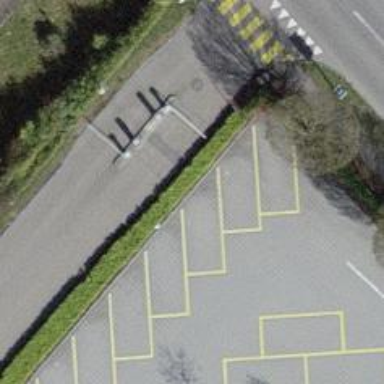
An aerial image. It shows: Lift gate barrier.